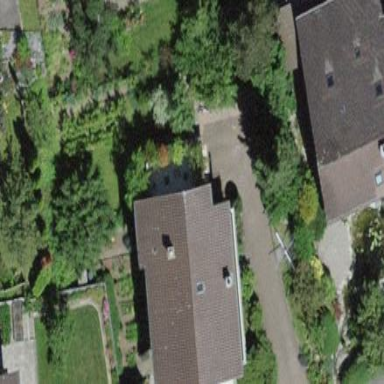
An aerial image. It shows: Simple and straightforward house.